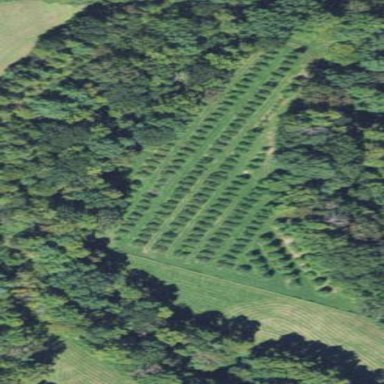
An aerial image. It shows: Orchard.